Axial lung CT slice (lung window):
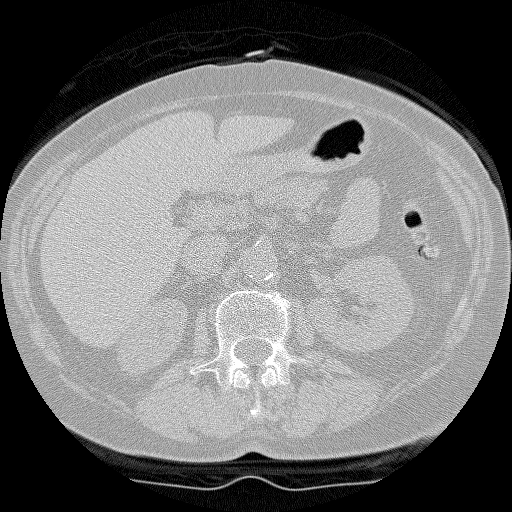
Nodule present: no